Question: I am working on a static page that uses React, Gatsby, and styled-components.
When styling a page, my development workflow usually heavily involves Chrome DevTools, tweaking styles there until I have something that I like, and then implementing them in the code.
When using styled-components, however, all of the styles/rules that appear in DevTools for each rendered element are grey, italicized, and disabled. I can override them by adding styles in 'element.style {}', but that can be a pain, and it doesn't solve the root question which is: why are styles applied by styled-components disabled in DevTools?
Here's a screenshot of what I'm referring to.

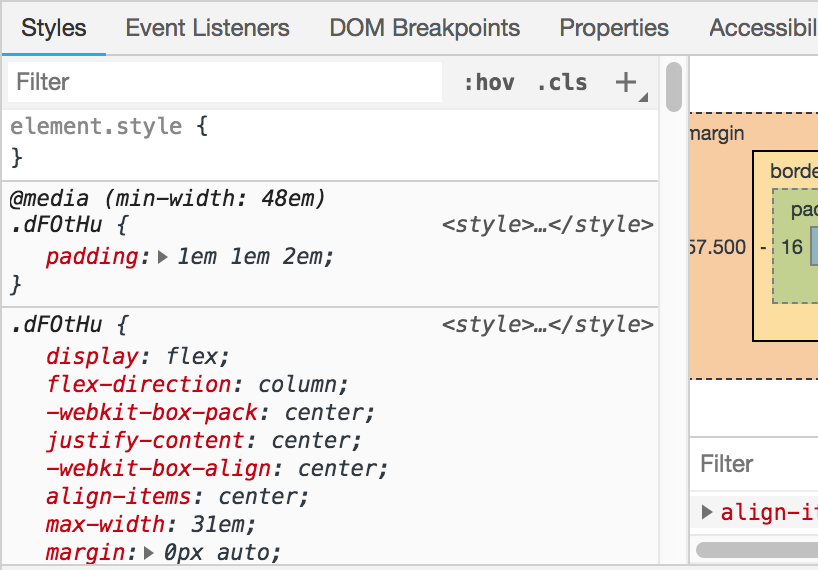
Answer: It's because styled-components injects styles through the CSSOM API, which the Dev Tools in Chrome (and every other browser AFAIK) can't handle. See this ticket: <URL>
Note that this is only true when styled-components is in production mode, i.e. 'process.env.NODE_ENV' is set to '"production"'. As long as you aren't in production mode, styled-components should generate normal '<style>' tags, which you can interact with through the Dev Tools.